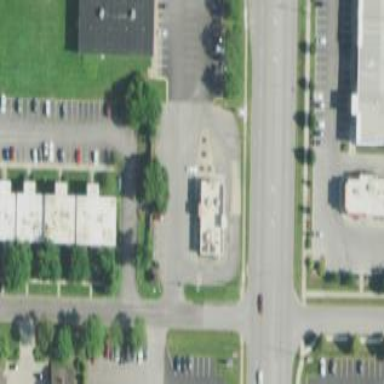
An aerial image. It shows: Retail area.